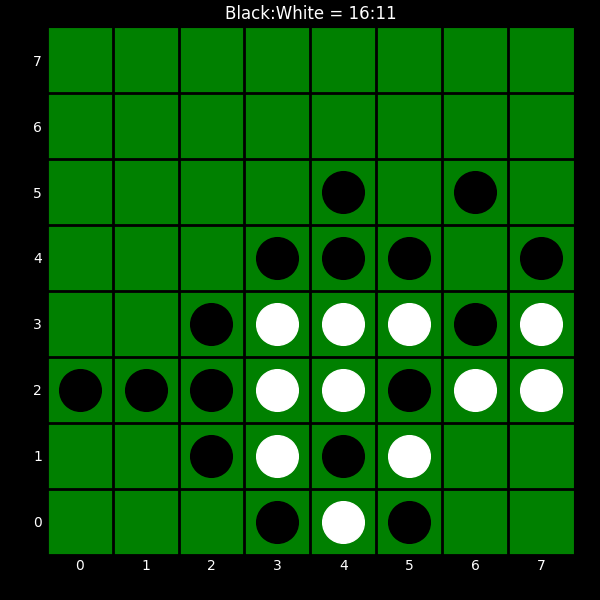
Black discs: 16
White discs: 11